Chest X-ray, PA view. Patient: 26 years old, sex M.
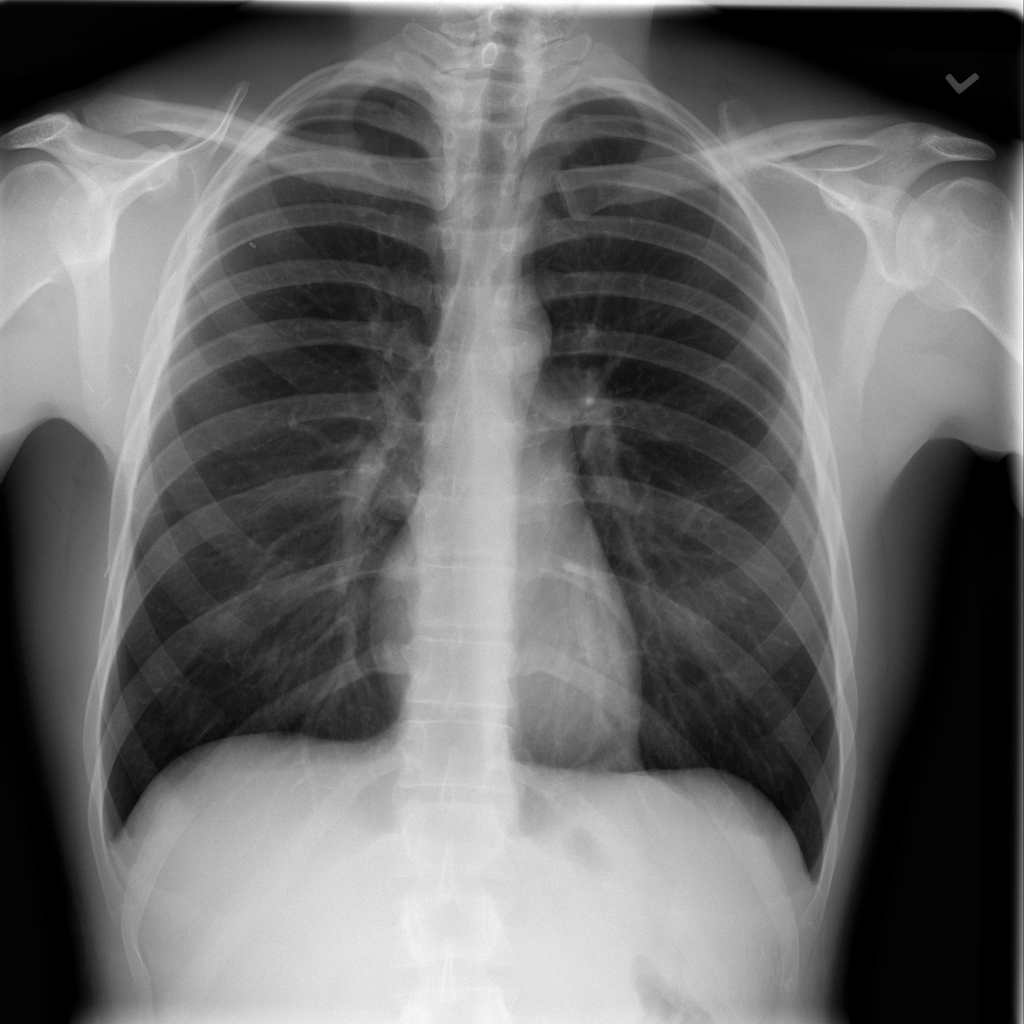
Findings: No Finding